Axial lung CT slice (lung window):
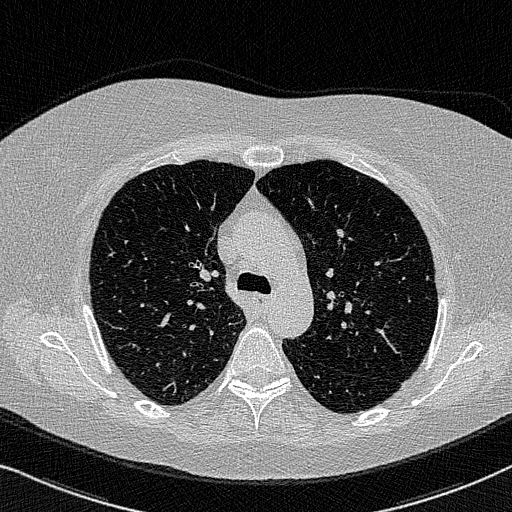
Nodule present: no